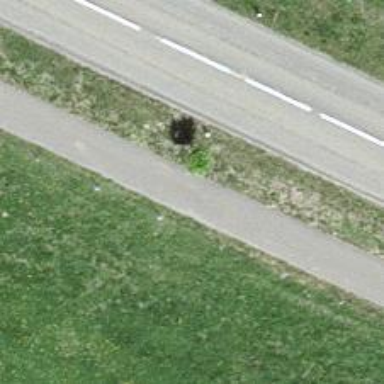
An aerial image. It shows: Asphalt cycleway.